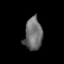
Tissue: lung
Cell type: Epithelial cells
Senescence score: 0.2194
Nuclear area (px): 570
Mean DAPI intensity: 109.17